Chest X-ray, PA view. Patient: 14 years old, sex F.
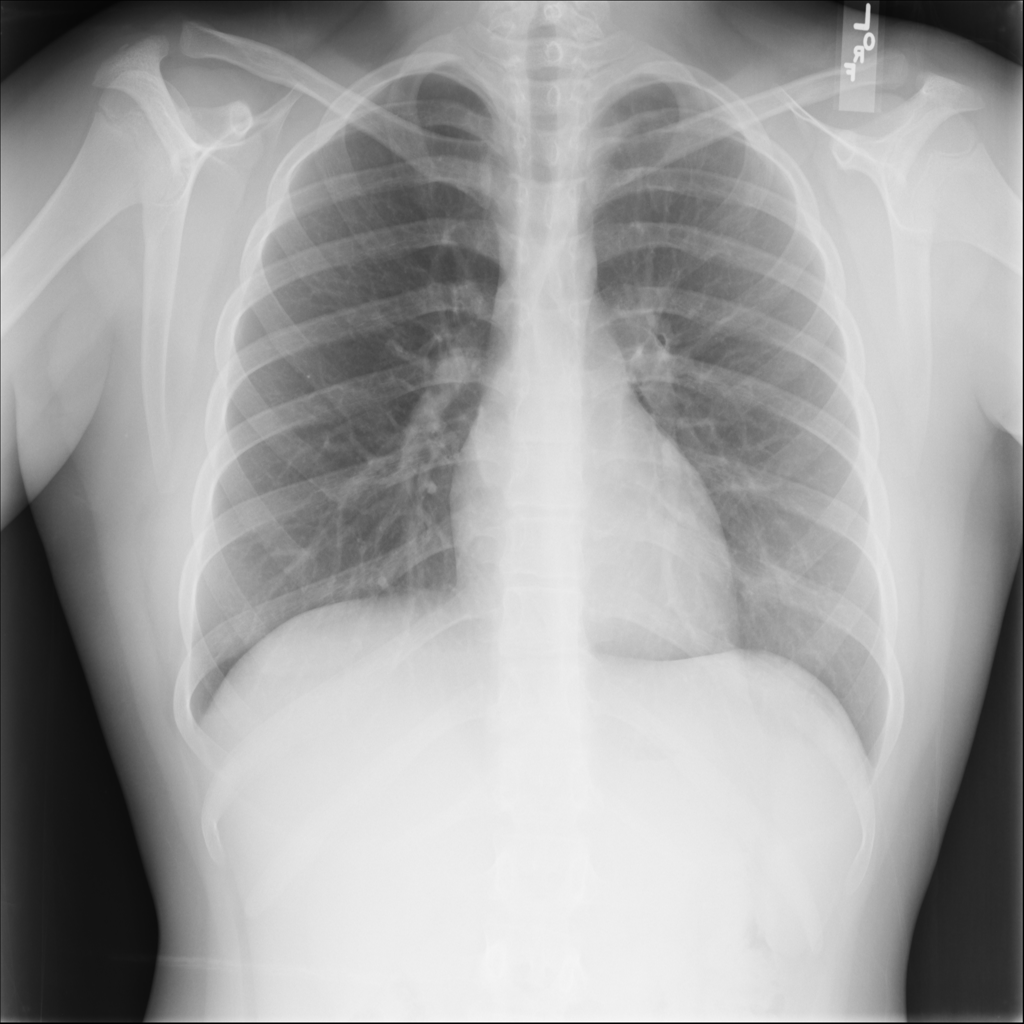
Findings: No Finding